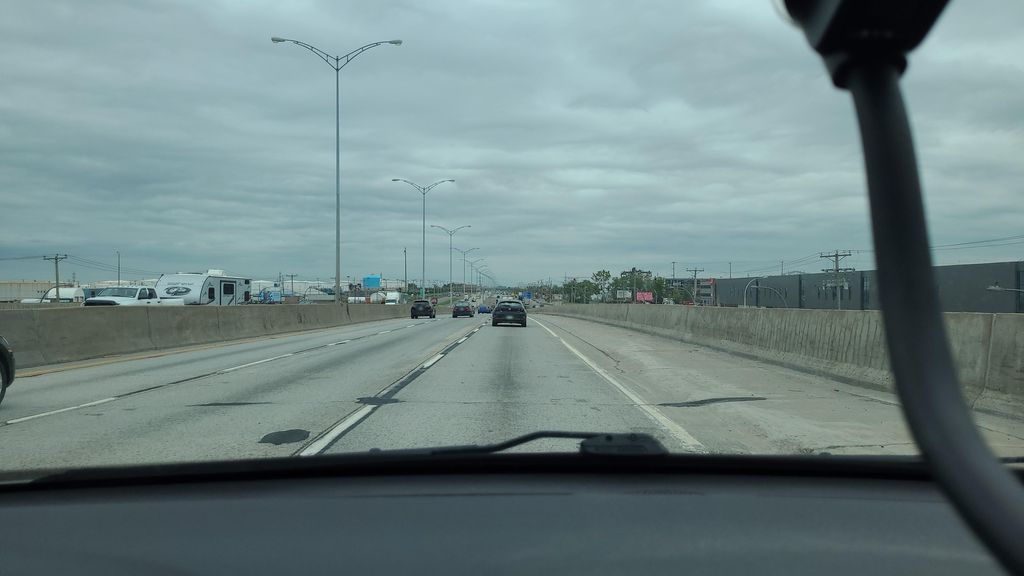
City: montreal